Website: crate-barrel
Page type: payment
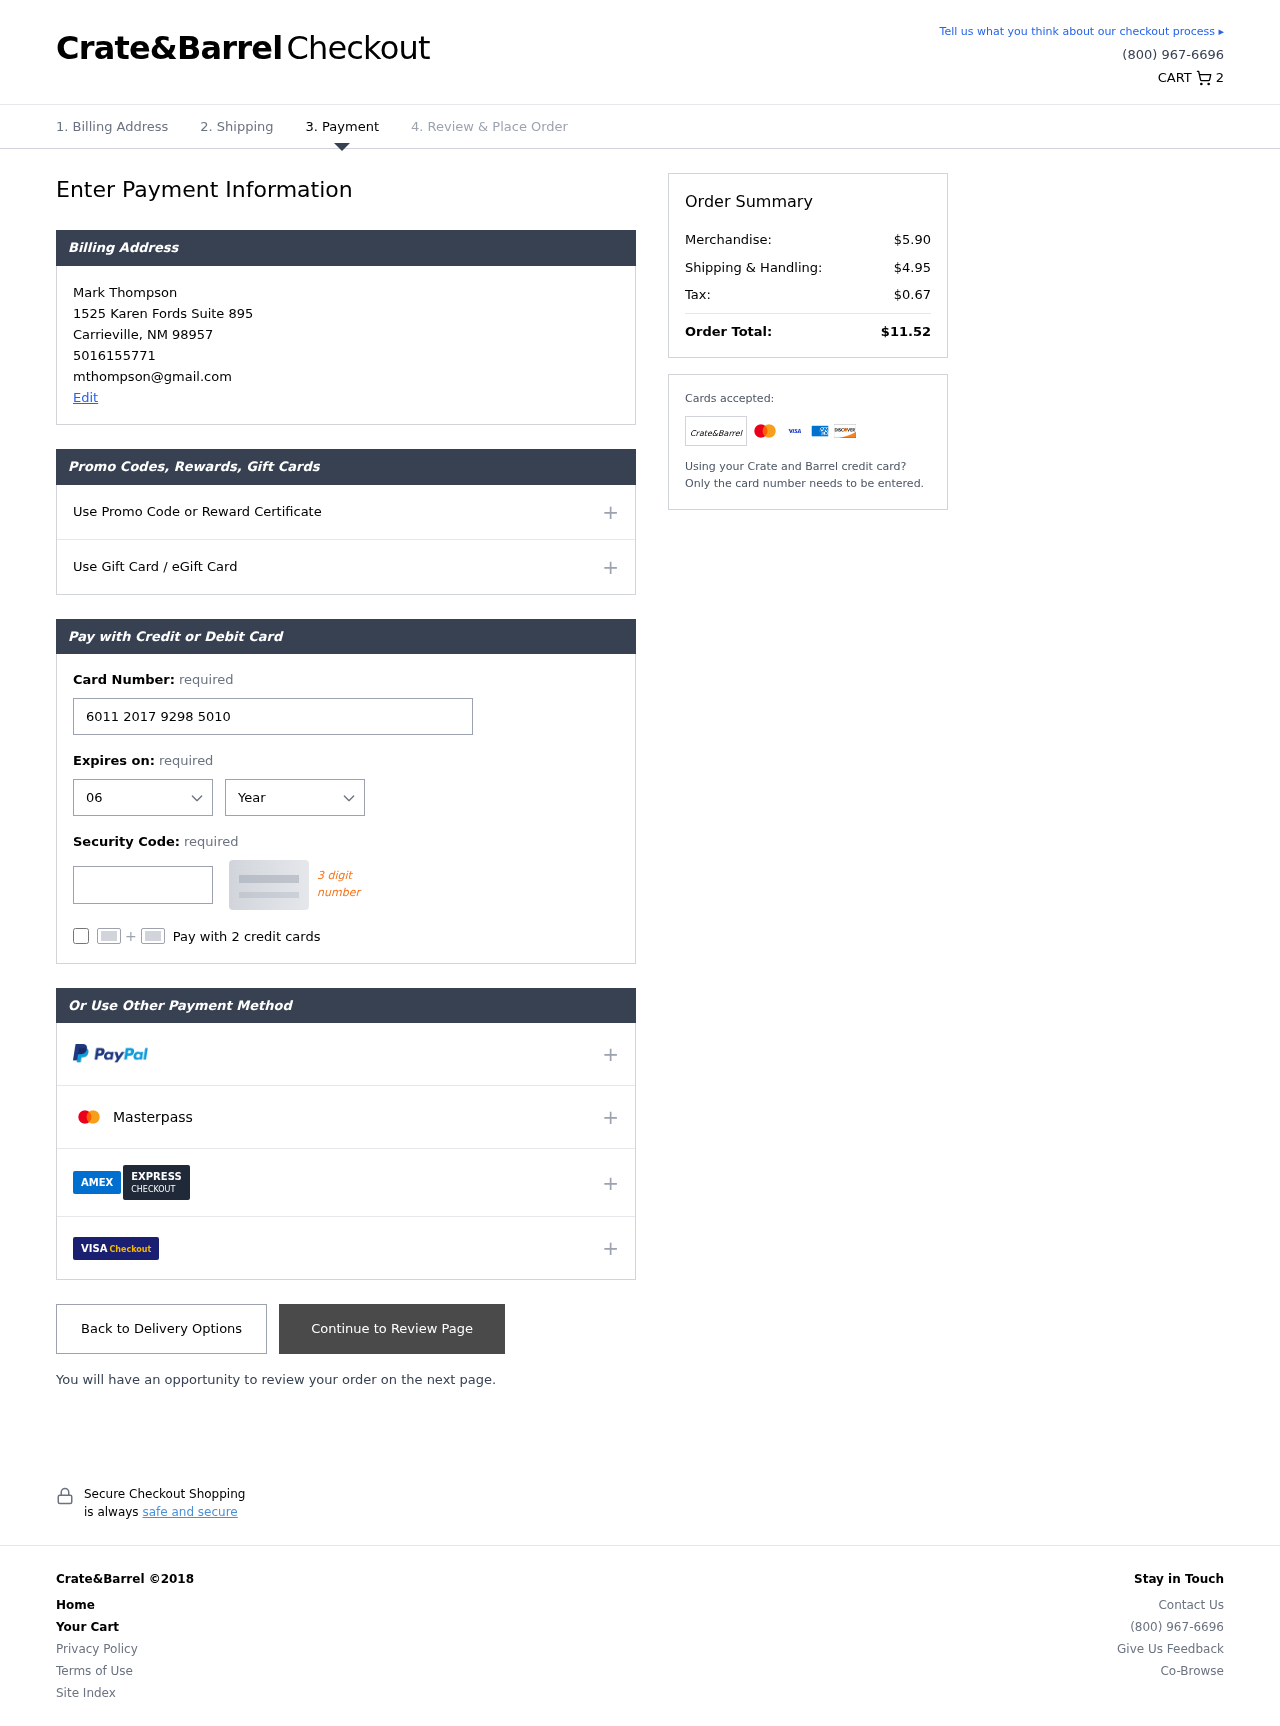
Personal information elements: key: PII_CARD_CVV
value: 639
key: PII_CARD_EXPIRY_MONTH
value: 06
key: PII_CARD_EXPIRY_YEAR
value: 28
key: PII_CARD_NUMBER
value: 6011 2017 9298 5010
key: PII_CITY
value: Carrieville
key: PII_EMAIL
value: mthompson@gmail.com
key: PII_FULLNAME
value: Mark Thompson
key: PII_PHONE
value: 5016155771
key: PII_POSTCODE
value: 98957
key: PII_STATE_ABBR
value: NM
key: PII_STREET
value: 1525 Karen Fords Suite 895
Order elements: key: ORDER_NUM_ITEMS
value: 2
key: ORDER_SUBTOTAL
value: $5.90
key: ORDER_SHIPPING_COST
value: $4.95
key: ORDER_TAX
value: $0.67
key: ORDER_TOTAL
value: $11.52